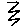
Label: zigzag